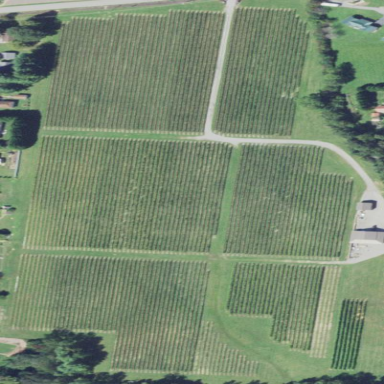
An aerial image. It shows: Orchard.